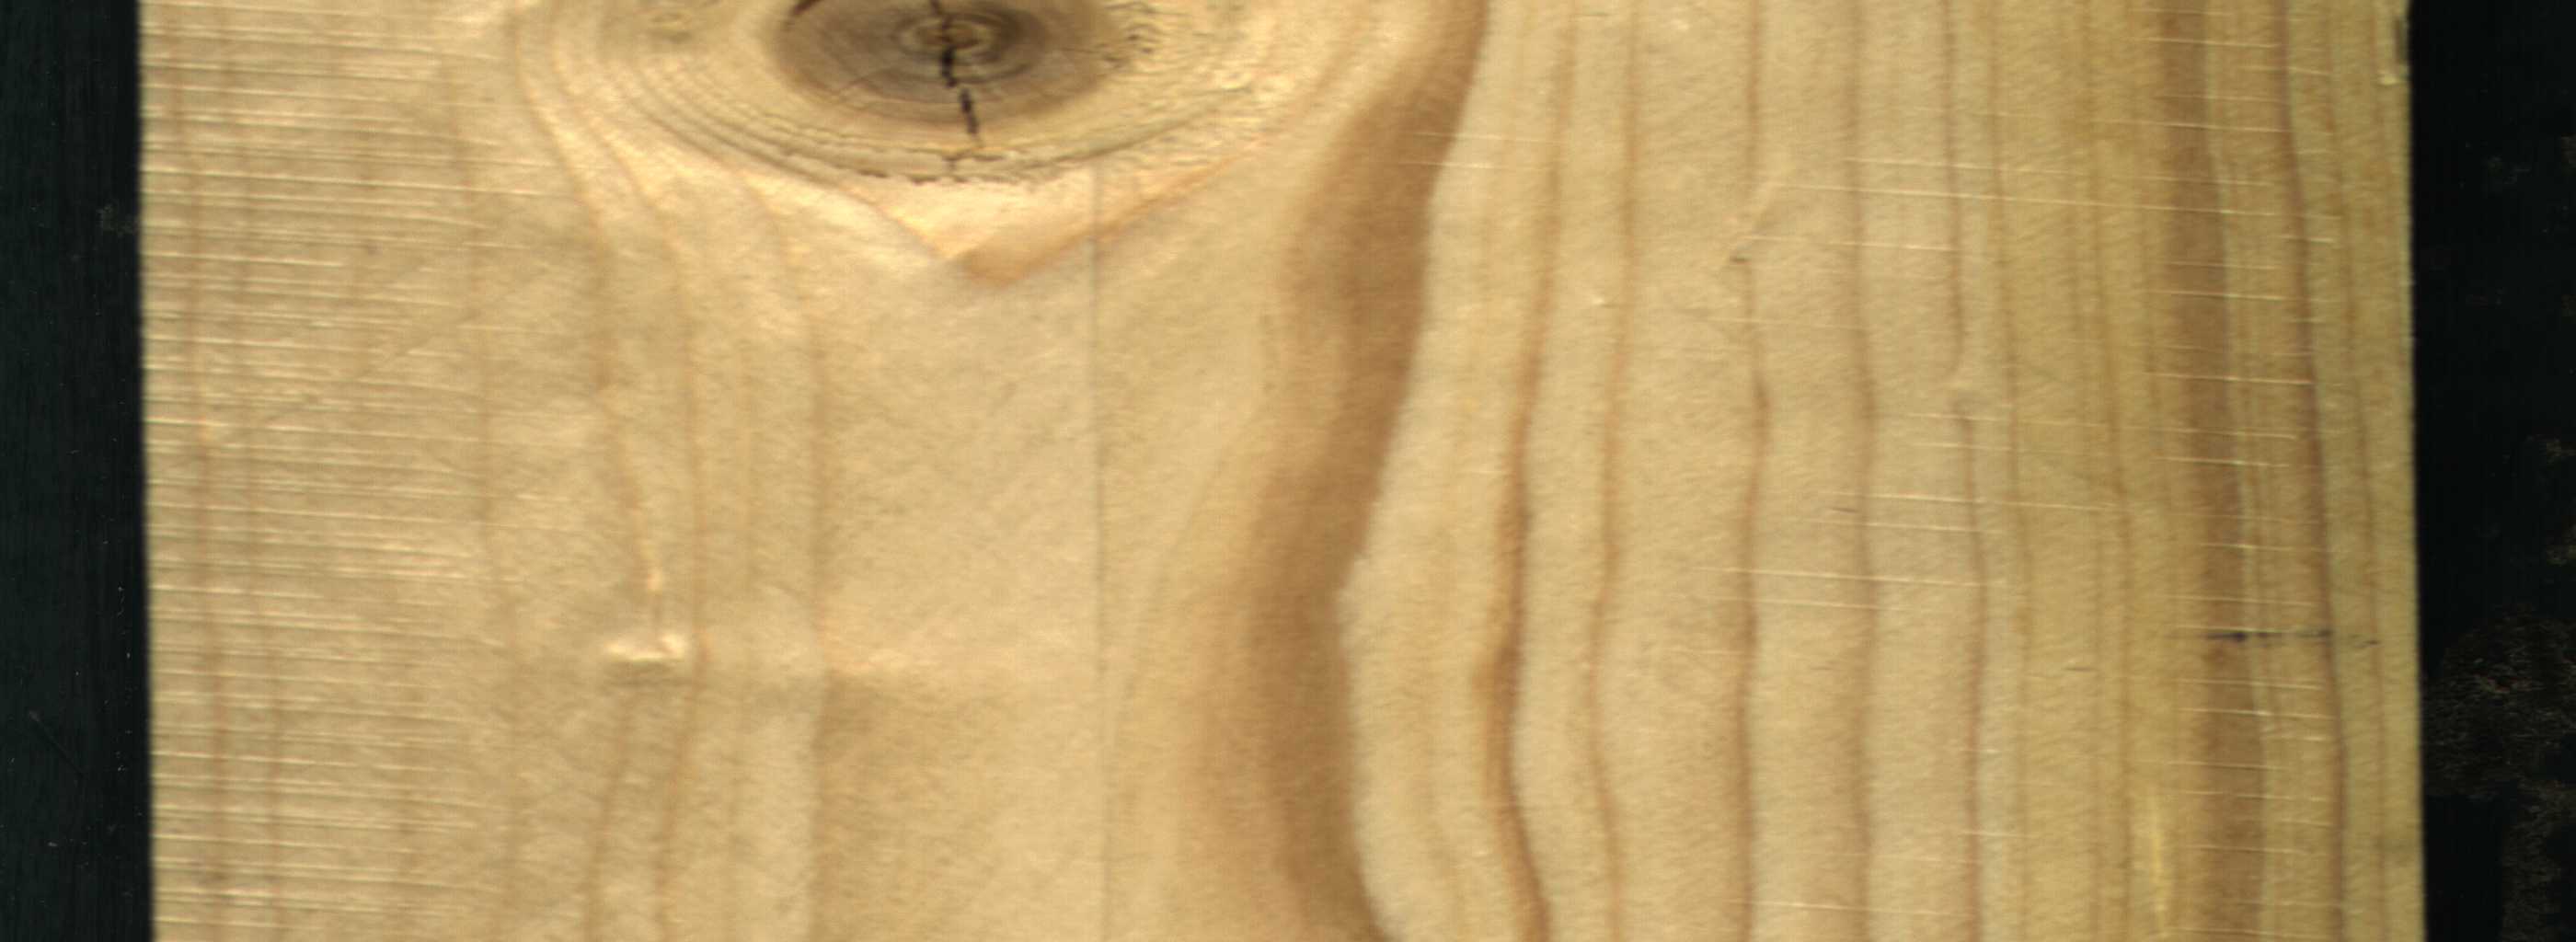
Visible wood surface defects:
knot_with_crack